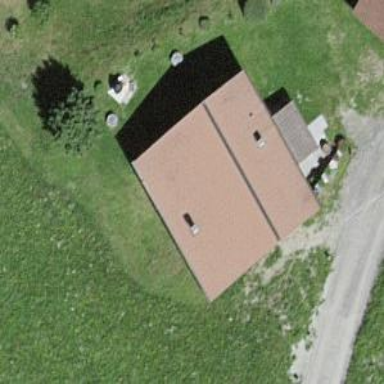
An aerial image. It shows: Simple and straightforward house.